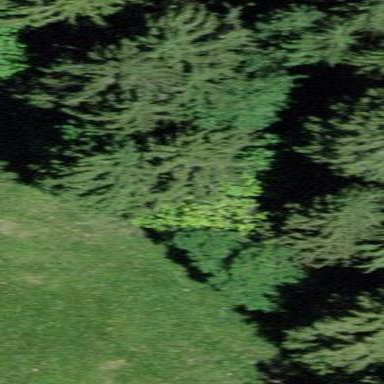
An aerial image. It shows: Forest area.